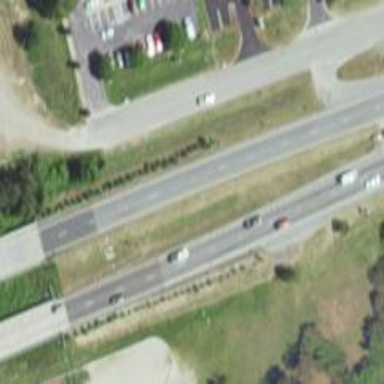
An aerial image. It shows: Trunk highway with expressway features.